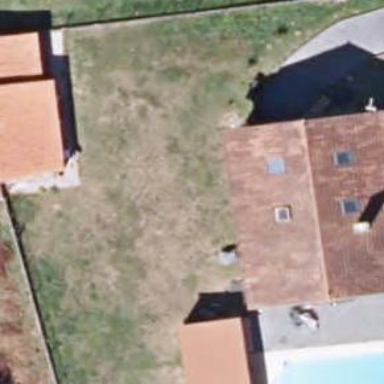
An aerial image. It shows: Simple and straightforward house.